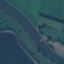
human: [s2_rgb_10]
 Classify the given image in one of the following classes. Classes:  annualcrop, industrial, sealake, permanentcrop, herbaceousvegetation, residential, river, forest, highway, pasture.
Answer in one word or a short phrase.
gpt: River